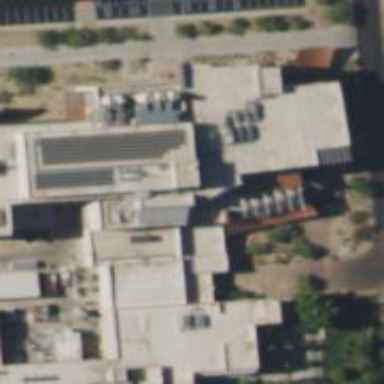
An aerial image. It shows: University building.